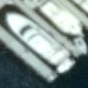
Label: civil